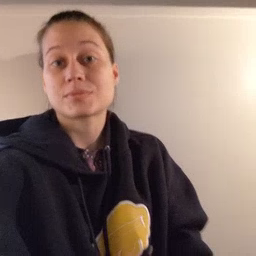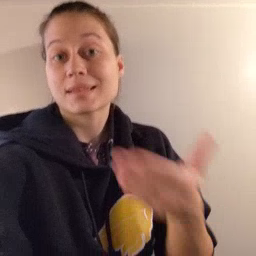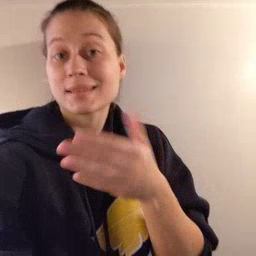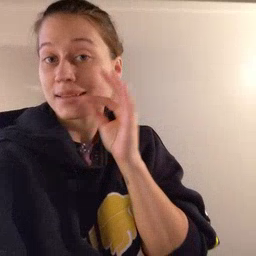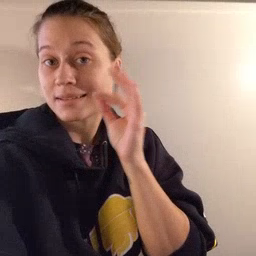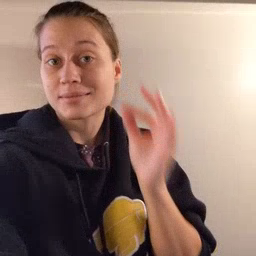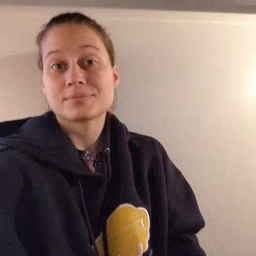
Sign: kitty